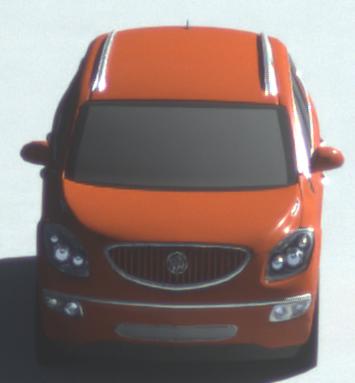
Make: Buick
Model: Enclave
Detailed model: GMT967
Model produced from: 2007
Model produced until: 2017
Doors: 5
Color: orange
Road condition: dry road
Daytime: morning or afternoon
Contrast: high contrast